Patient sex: M
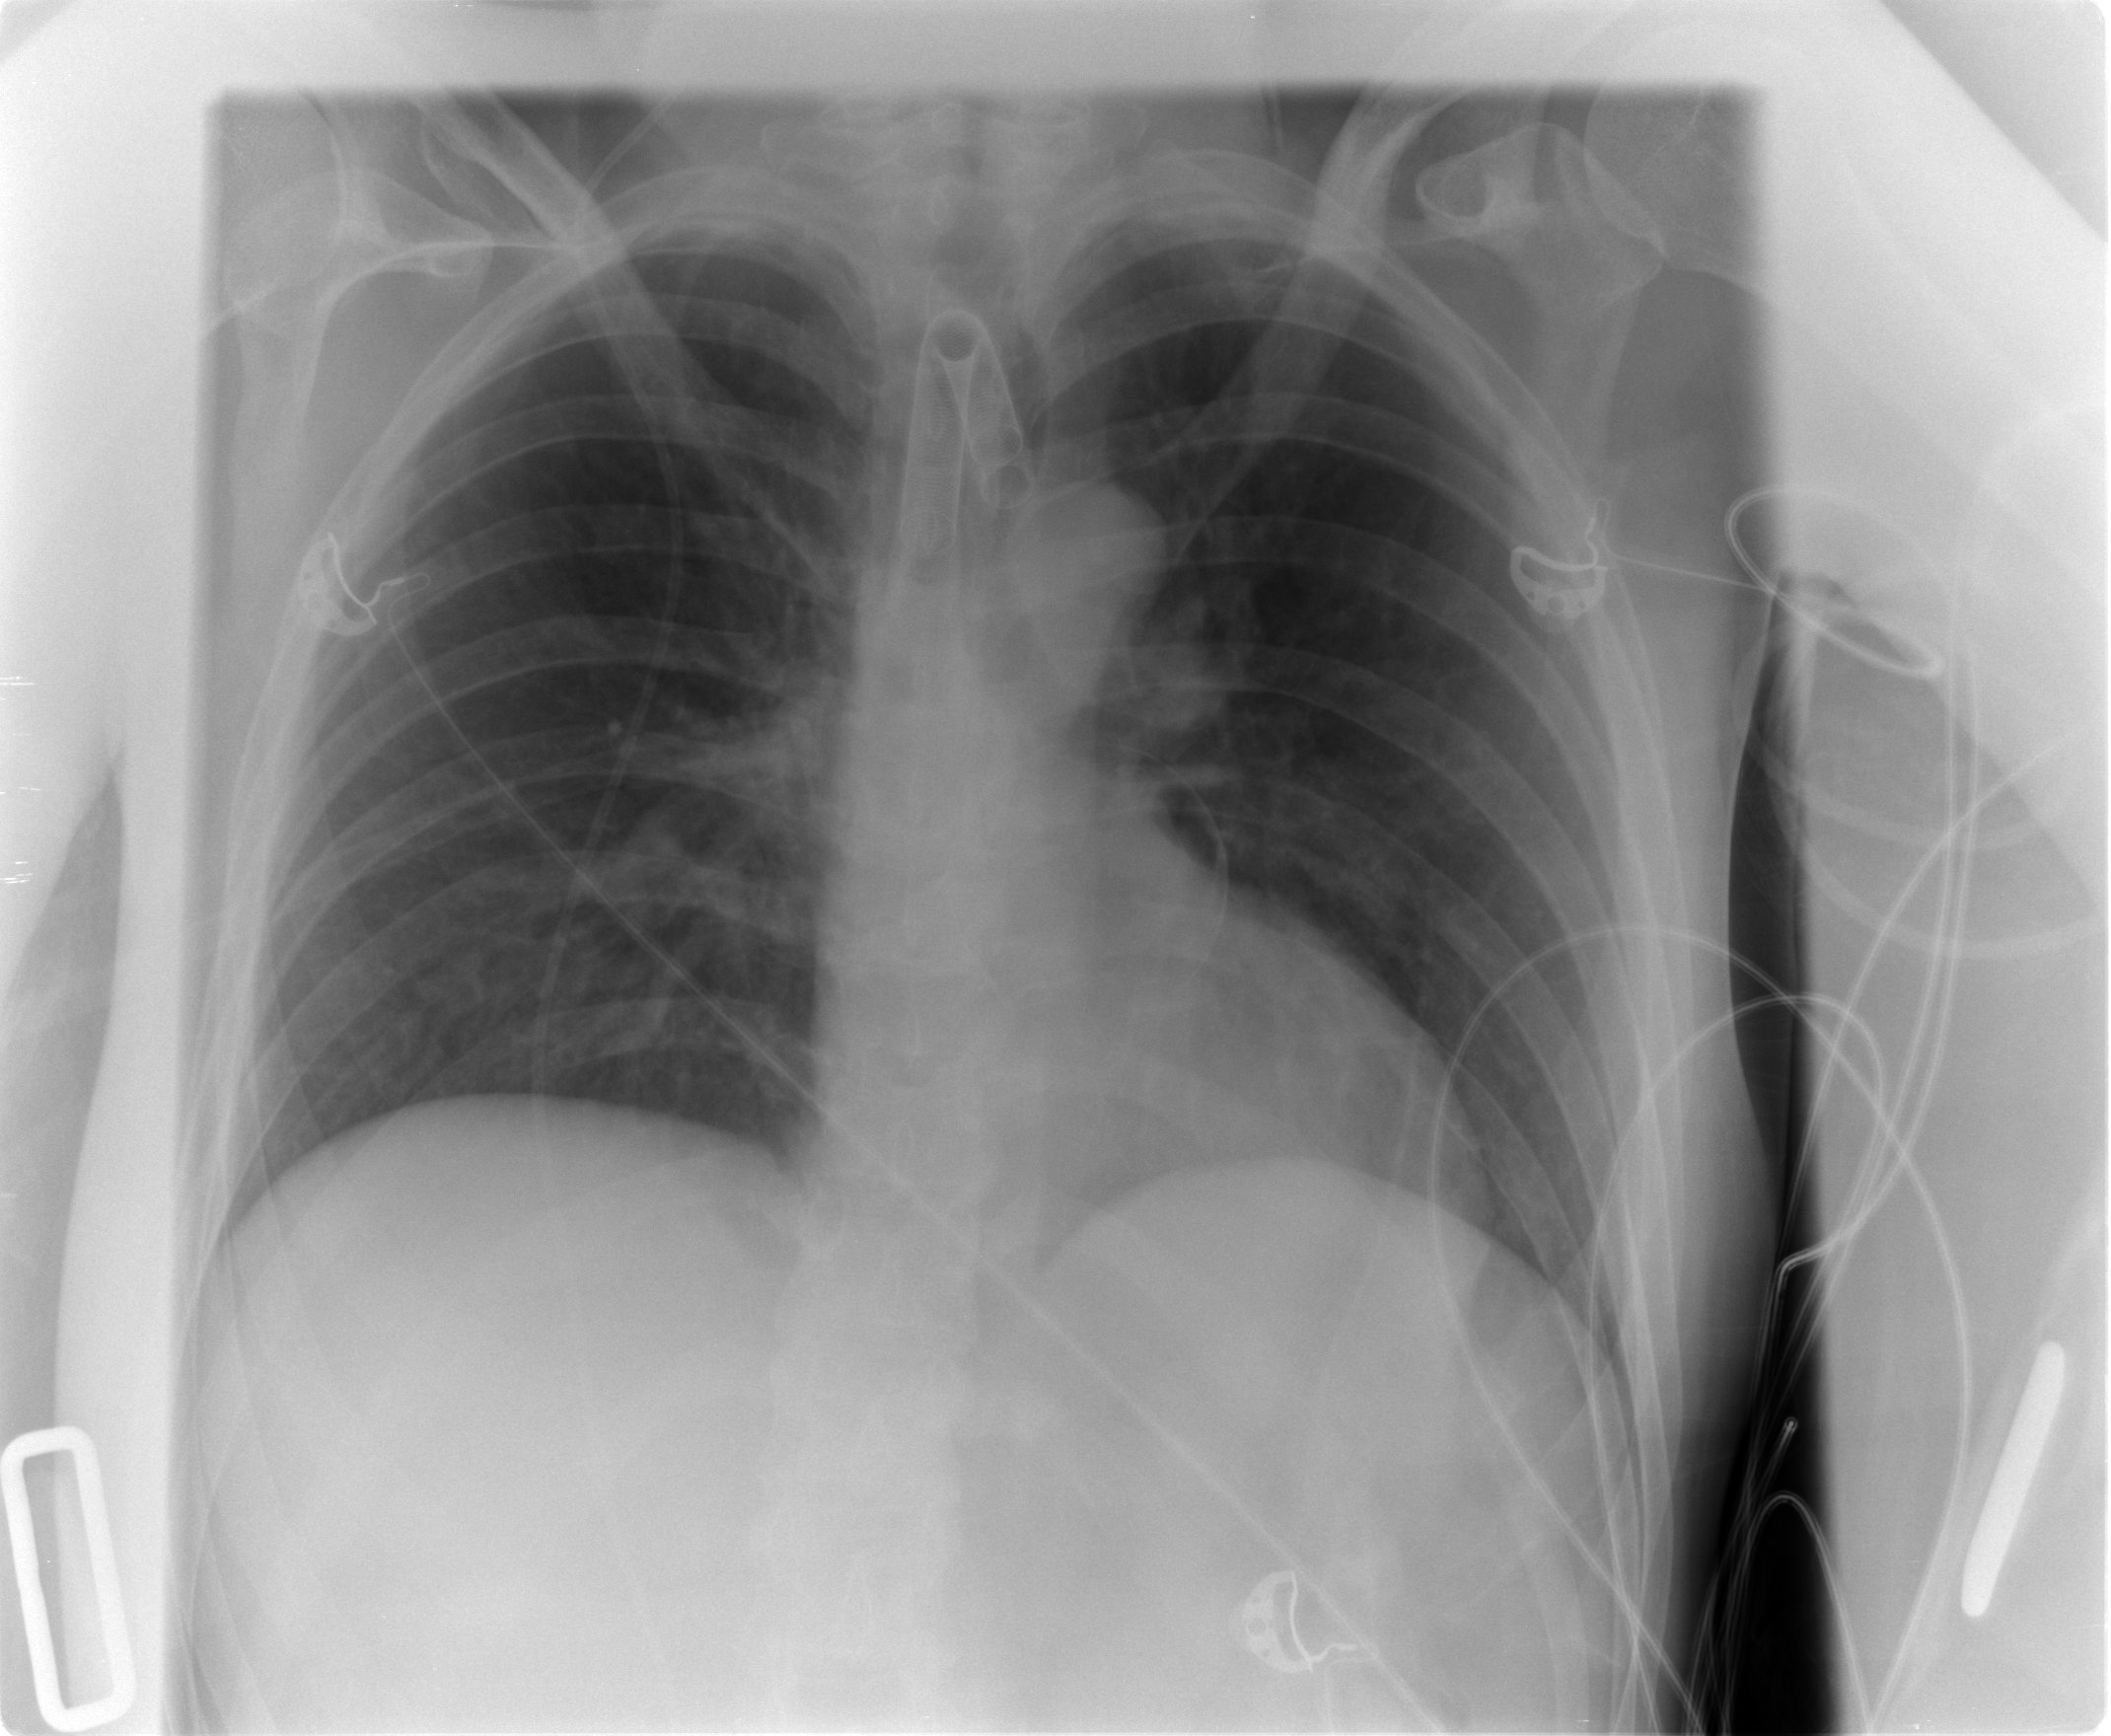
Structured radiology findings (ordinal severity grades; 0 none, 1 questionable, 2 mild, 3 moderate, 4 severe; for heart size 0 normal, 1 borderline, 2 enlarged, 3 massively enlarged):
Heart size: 0
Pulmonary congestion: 0
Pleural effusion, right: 0
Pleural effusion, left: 0
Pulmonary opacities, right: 1
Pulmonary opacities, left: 0
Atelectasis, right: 0
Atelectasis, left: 0